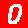
Digit: 0